Question: I have this Json out of ASP MVC API
I have the InvModel and the LotModel
but when I call
'''
_InvFeed = [[InvModel alloc] initFromURLWithString:@"http://192.168.1.206/service/api/dto/inventory/1?p=Red%20Globe"
completion:^(JSONModel *model, JSONModelError *err)
{
NSLog(@"Inventory: %@", _InvFeed );
NSLog(@"Error: %@",err);
}];
'''
I can not figure out this error:
> Error: Error Domain=JSONModelErrorDomain Code=1
UserInfo=0x109075ff0 {NSLocalizedDescription=Invalid JSON data:
Attempt to initialize JSONModel object using initWithDictionary:error:
but the dictionary parameter was not an 'NSDictionary'.,
kJSONModelKeyPath=LotDTO}

and here are the JSONModels for: LotDTO
'''
#import "JSONModel.h"
@interface InvLotModel : JSONModel
@property (assign, nonatomic) int lotid;
@property (strong, nonatomic) NSDate* expdate;
@property (strong, nonatomic) NSString* lotserial;
@property (strong, nonatomic) NSDate* lastupddate;
@property (strong, nonatomic) NSString<Optional>* providerlotserial;
@property (assign, nonatomic) NSDecimal* qtyoriginal;
@property (assign, nonatomic) NSDecimal* qtyallocated;
@property (assign, nonatomic) NSDecimal* qtyavailable;
@property (assign, nonatomic) NSDecimal* qtyonhand;
@property (strong, nonatomic) NSDate* receiptdate;
@property (strong, nonatomic) NSString* linecomment;
@property (assign, nonatomic) NSDecimal* unitcost;
@property (strong, nonatomic) NSString* warehouse;
@end
'''
And here the Inventory Model
'''
#import "JSONModel.h"
#import "InvLotModel.h"
@protocol InvModel @end
@interface InvModel : JSONModel
@property (assign, nonatomic) int id;
@property (strong, nonatomic) NSString* itemid;
@property (strong, nonatomic) NSString* description;
@property (strong, nonatomic) NSDate* createdate;
@property (strong, nonatomic) NSString* createuser;
@property (assign, nonatomic) float lastcost;
@property (assign, nonatomic) BOOL monitorlevel;
@property (assign, nonatomic) int minlevel;
@property (assign, nonatomic) int maxlevel;
@property (strong, nonatomic) NSString* gtin;
@property (assign, nonatomic) float weight;
@property (strong, nonatomic) NSString* uom;
@property (strong, nonatomic) NSString* sizes;
@property (strong, nonatomic) NSString* variety;
@property (strong, nonatomic) NSString <Optional>* bag;
@property (strong, nonatomic) NSString* style;
@property (strong, nonatomic) NSString* box;
@property (strong, nonatomic) NSString* label;
@property (strong, nonatomic) NSString* commodity;
@property (strong, nonatomic) InvLotModel* LotDTO;
@end
'''
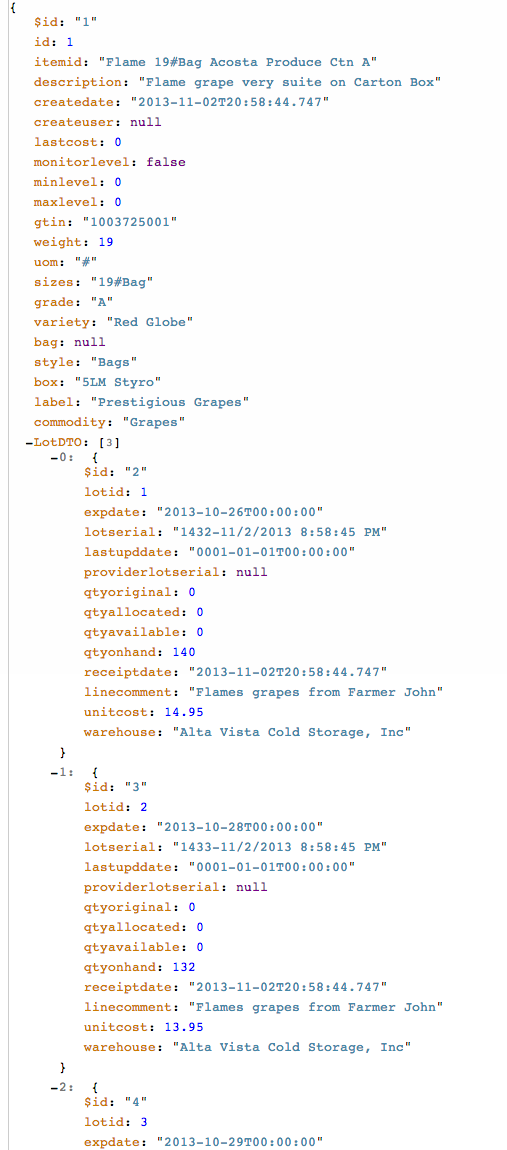
Answer: I see two problems:
1) In the 'InvModel' class, yo have defined 'LotDTO' as a single object, not an array.
2) In the JSON response you have posted, the syntax for 'LotDTO' does not seem to me valid JSON. It appears to be an array of 'LotDTO' objects, but it does not follow the syntax for JSON arrays (which you can check, for example, <URL>.